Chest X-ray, AP view. Patient: 18 years old, sex F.
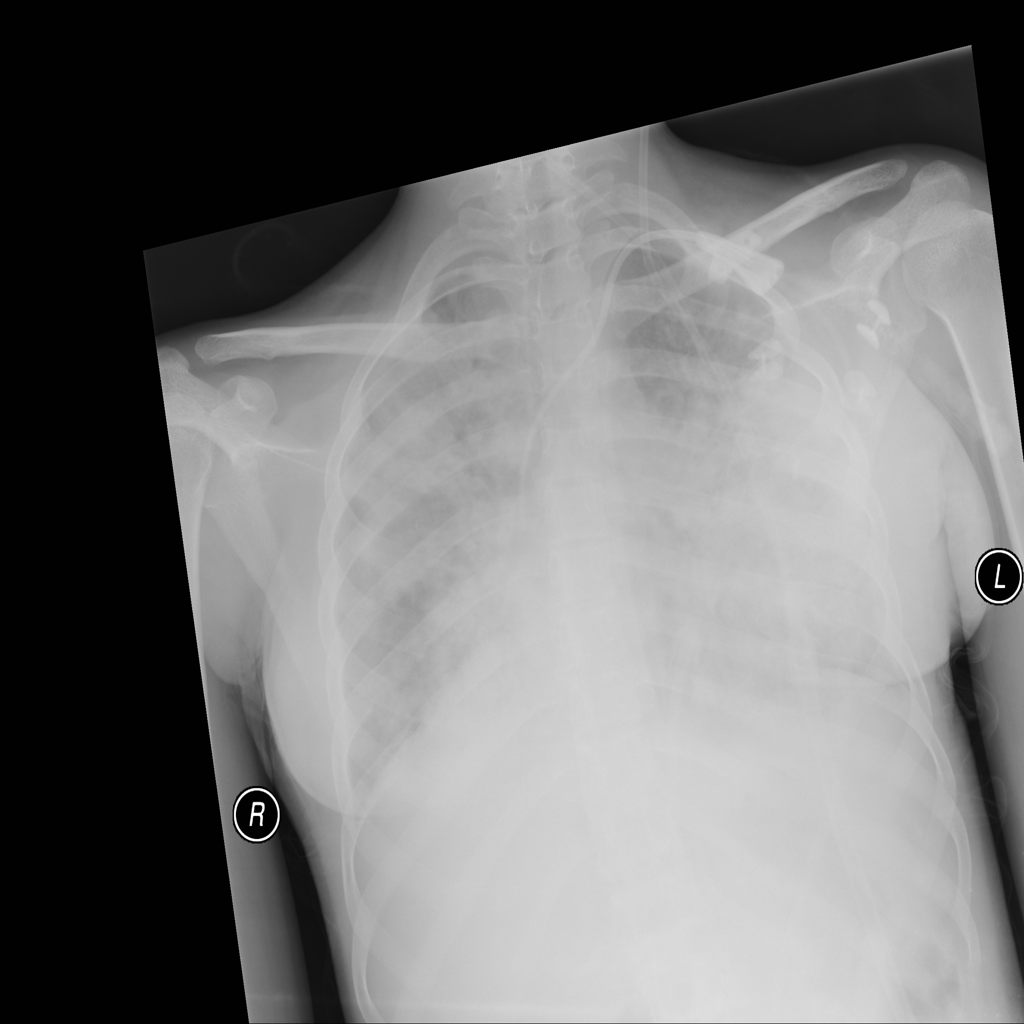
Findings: Consolidation, Edema